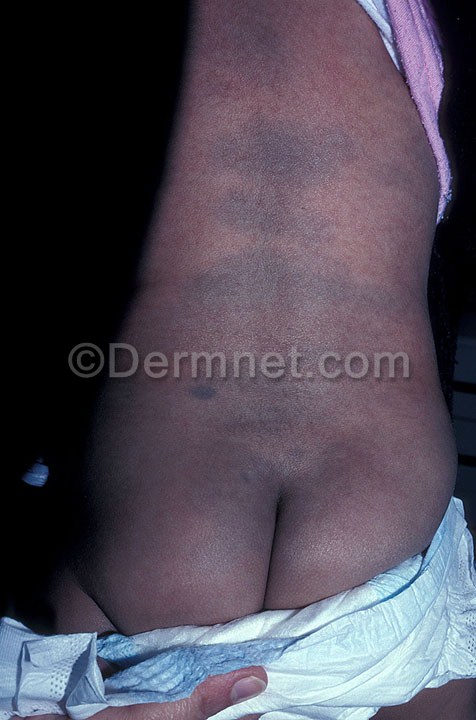
Disease: Light Diseases and Disorders of Pigmentation